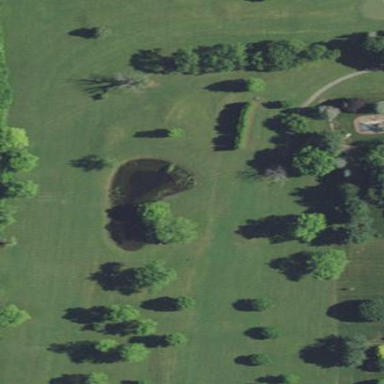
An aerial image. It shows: Golf fairway surrounded by grass.